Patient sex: M
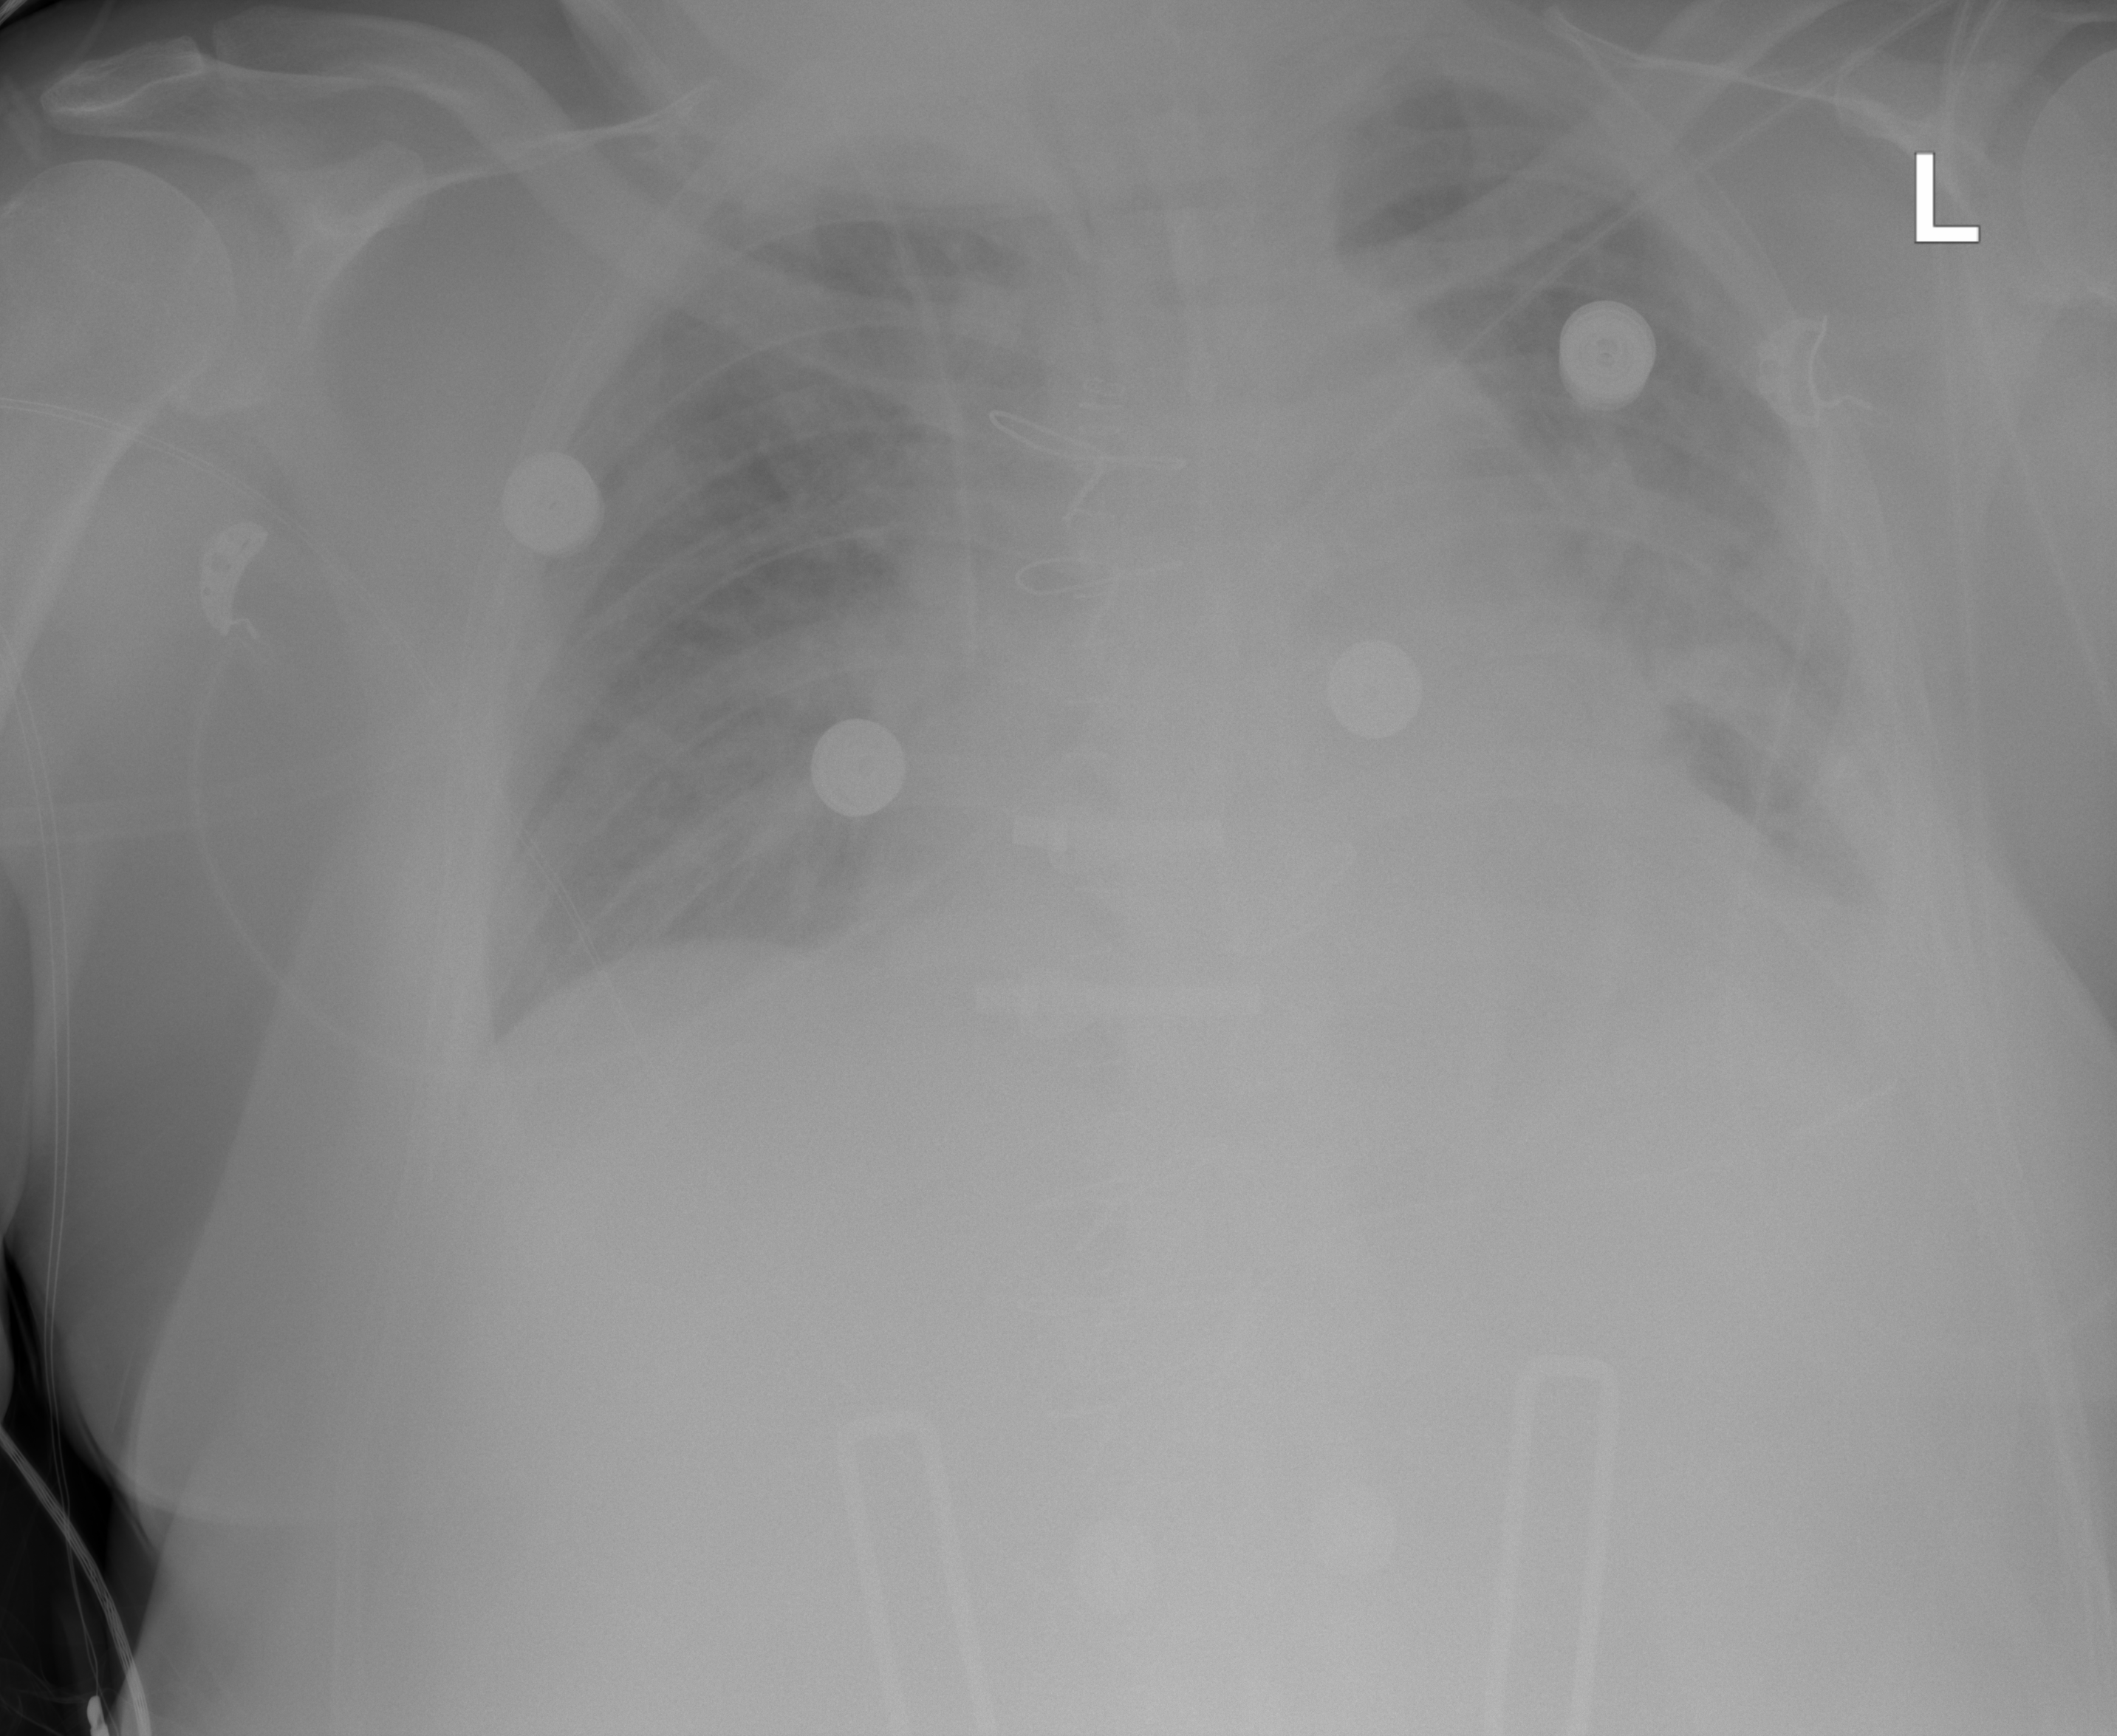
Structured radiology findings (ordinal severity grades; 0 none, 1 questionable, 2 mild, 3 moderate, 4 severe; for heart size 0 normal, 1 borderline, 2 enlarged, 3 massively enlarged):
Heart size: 2
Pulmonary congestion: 2
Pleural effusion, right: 1
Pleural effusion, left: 2
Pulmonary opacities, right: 0
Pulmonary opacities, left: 1
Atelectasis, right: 0
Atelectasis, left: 2